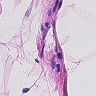
Metastatic tissue present: no